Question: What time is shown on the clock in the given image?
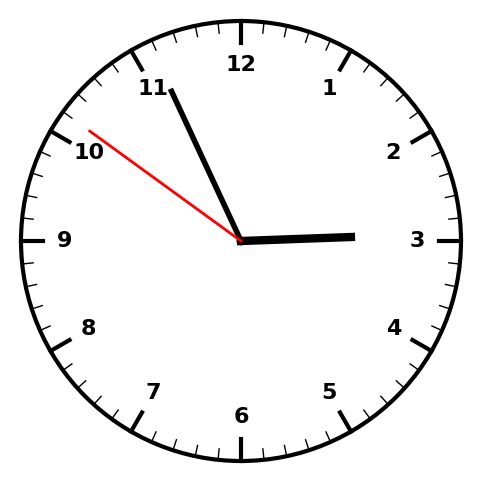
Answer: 02:55:51